Interaction volume radius: 5 \u00c5
Interaction volume height: 45 \u00c5
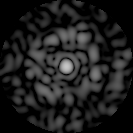
Disorder parameter: 0.827